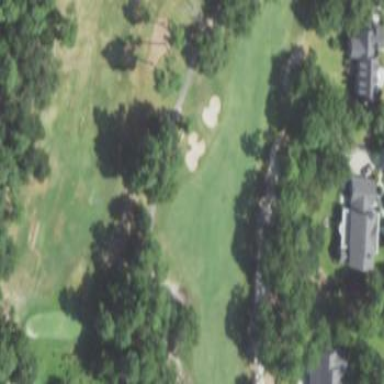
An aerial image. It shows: Grassy area designated as golf fairway.